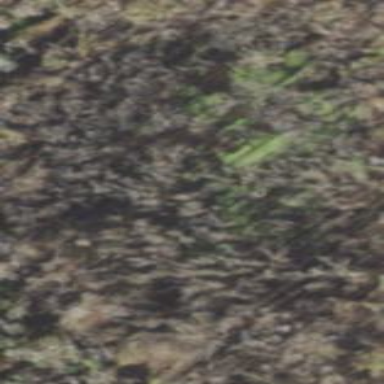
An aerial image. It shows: Swampy wetland with needle-leaved plants.